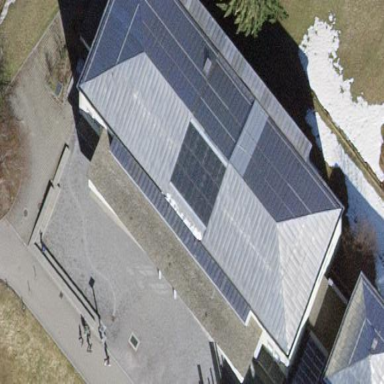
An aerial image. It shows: School building.